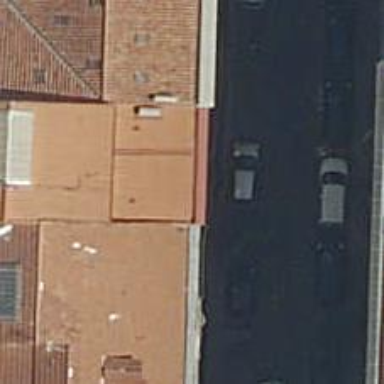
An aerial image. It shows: Clothing store.